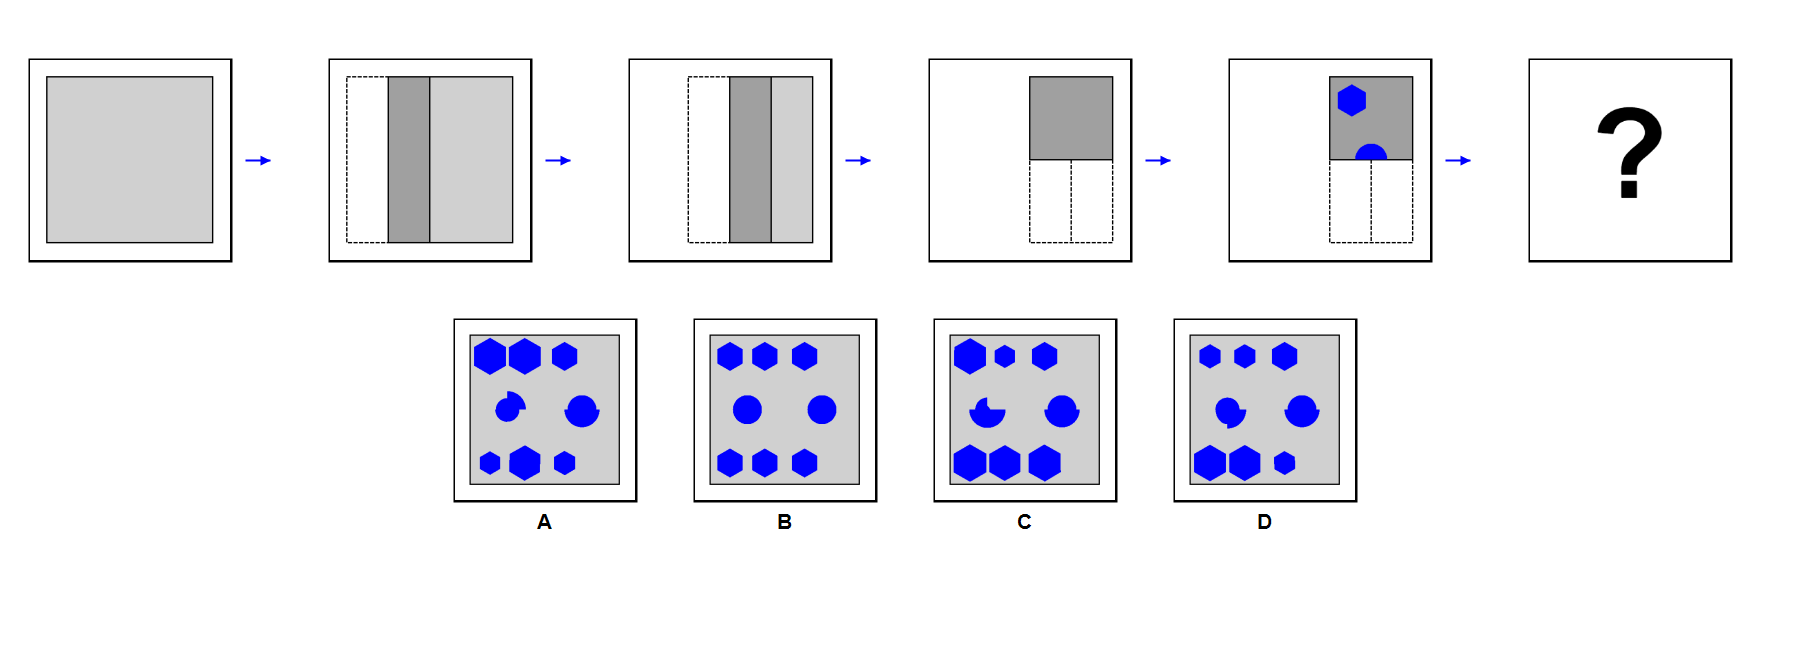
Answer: B